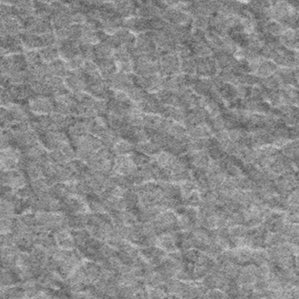
Label: frost